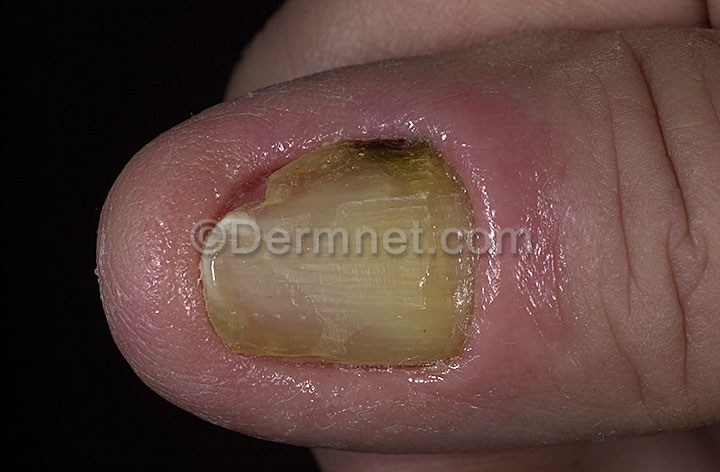
Disease: Nail Fungus and other Nail Disease